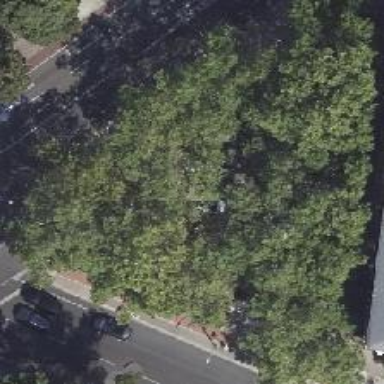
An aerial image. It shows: Deciduous tree with broadleaved leaves.